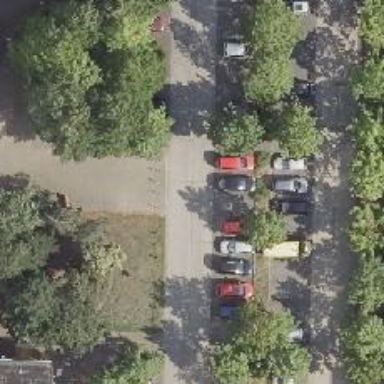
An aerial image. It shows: Parking aisle with concrete surface.